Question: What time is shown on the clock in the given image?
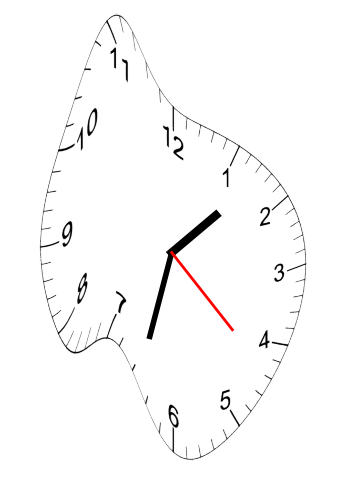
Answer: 01:32:22